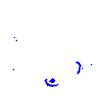
Particle: electron